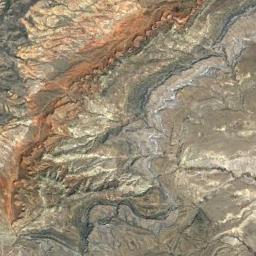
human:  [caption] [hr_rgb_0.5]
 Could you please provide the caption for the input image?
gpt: There is the mountain of uneven .

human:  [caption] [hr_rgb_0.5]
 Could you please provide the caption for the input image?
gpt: The mountain is consist of half of black soil and half of yellow soil .

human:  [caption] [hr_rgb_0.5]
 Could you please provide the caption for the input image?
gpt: There are many terraces and mountain trails on this mountain .

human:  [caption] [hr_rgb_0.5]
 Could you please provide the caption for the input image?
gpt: The mountain has a rugged surface and its rocks are brown and red .

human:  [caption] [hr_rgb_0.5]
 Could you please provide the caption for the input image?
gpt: There are some rifts on the brown mountain .